Interaction volume radius: 5 \u00c5
Interaction volume height: 20 \u00c5
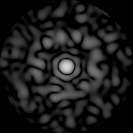
Disorder parameter: 0.8522